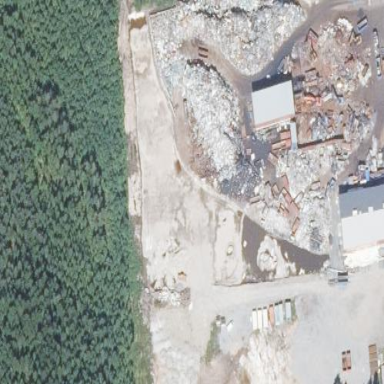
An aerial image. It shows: Scrap yard situated in industrial area.